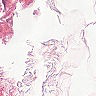
Metastatic tissue present: no